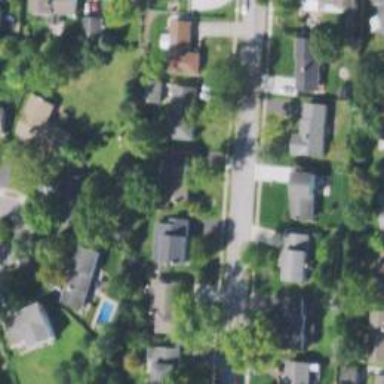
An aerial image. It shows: Residential driveway used as service road.